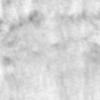
Label: no_change